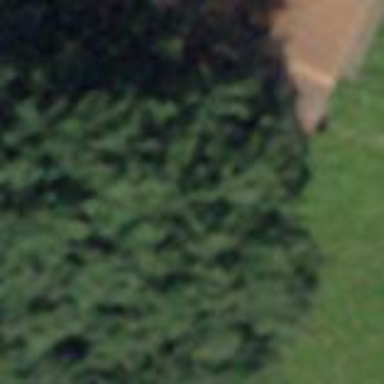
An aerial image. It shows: Rural barn.